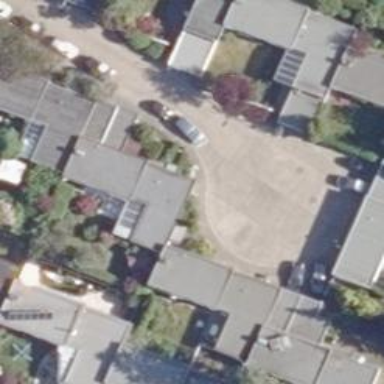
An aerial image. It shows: House with flat roof.